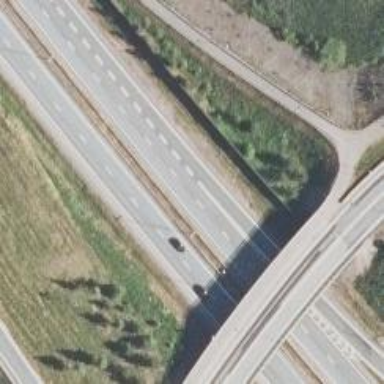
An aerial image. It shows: Asphalt motorway.